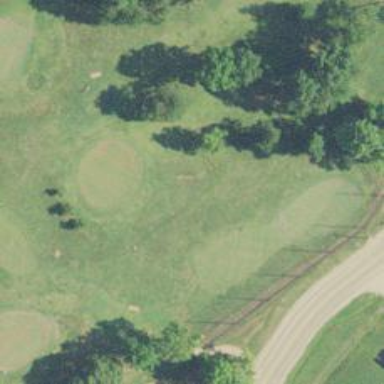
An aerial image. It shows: Golf hole.